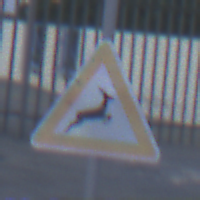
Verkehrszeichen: WildwechselLinks
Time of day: SunriseSunset
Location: Outdoor (Suburban)
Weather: PartlyCloudy
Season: NotSpecified
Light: Natural